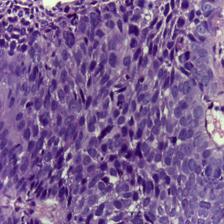
Diagnosis: OSCC